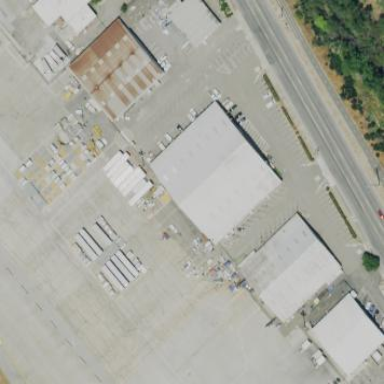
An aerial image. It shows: Hangar building located at airport.